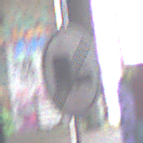
Verkehrszeichen: EndeUeberholverbotKraftfahrzeuge
Umgebung: Roofed, Special
Tageszeit: Midday
Wetter: Overcast
Licht: Natural
Jahreszeit: NotSpecified
Kontrast: MediumContrast